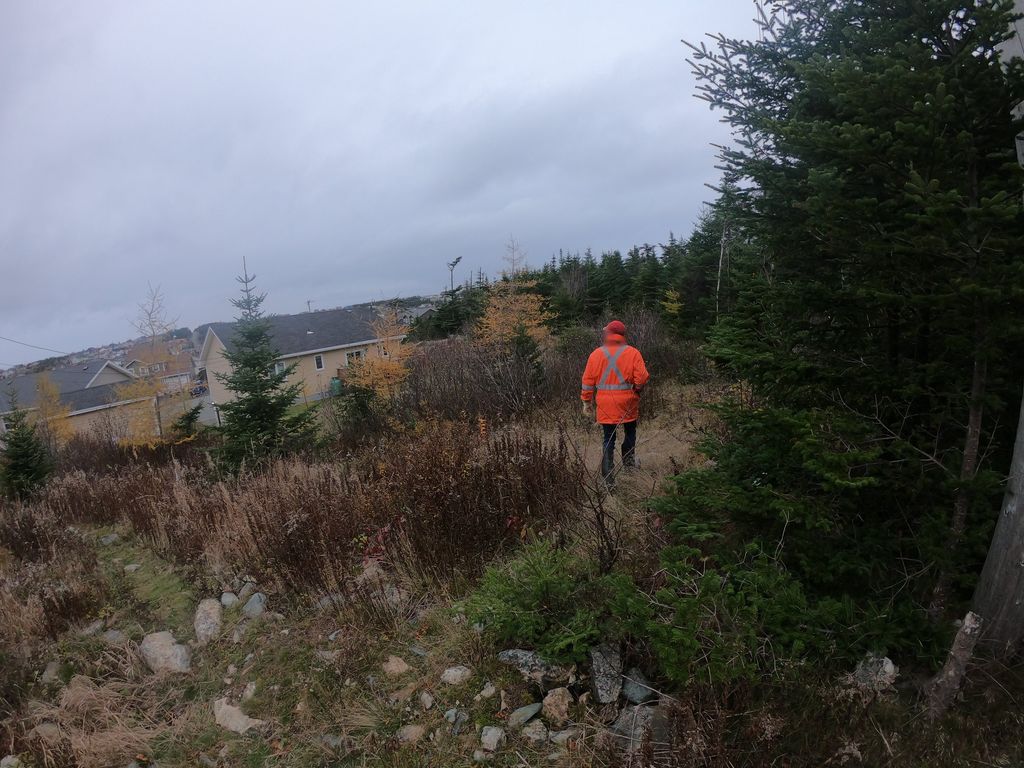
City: st_johns